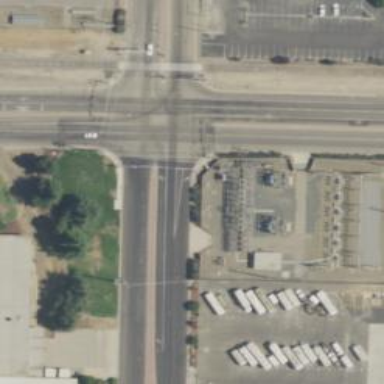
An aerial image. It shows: Crossing with line markings on the road.